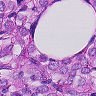
Metastatic tissue present: yes